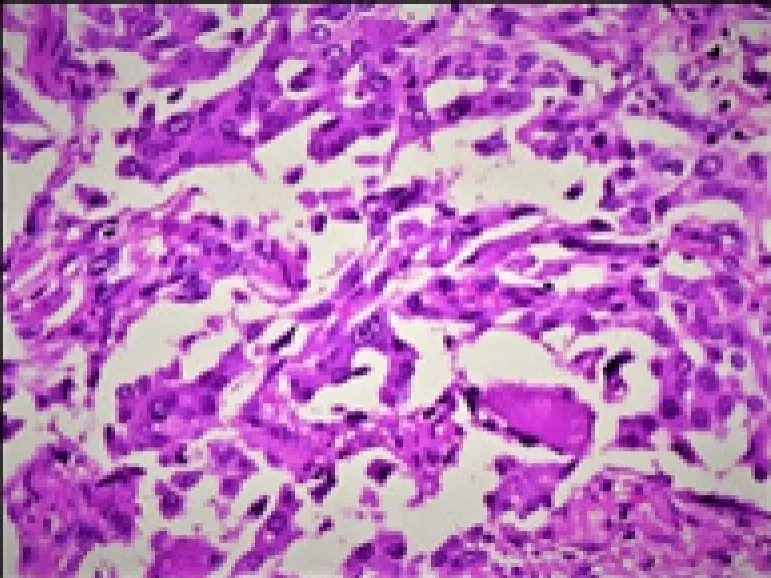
Nests of oncocytic tumor cells with amyloid in stroma (H & E, 100X).
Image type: pathology (h&e)